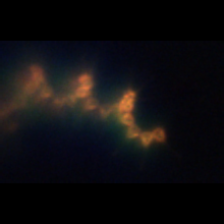
Taxon: Asterionellopsis
Group: Diatoms